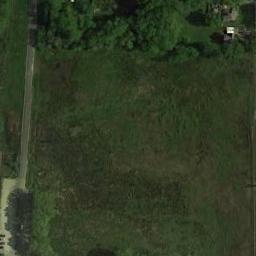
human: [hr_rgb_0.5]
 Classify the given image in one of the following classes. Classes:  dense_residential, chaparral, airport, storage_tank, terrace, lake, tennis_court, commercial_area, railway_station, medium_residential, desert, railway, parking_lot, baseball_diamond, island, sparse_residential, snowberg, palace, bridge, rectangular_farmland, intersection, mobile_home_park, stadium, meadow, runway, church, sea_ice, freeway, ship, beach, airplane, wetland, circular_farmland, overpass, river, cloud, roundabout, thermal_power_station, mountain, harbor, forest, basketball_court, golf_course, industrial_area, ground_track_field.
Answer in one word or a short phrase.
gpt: meadow